Question: Hi I am using highchart API for generating graph in loop
'''
for(i=1;i<10;i++)
{
xseries = "{'INCOPAV','B&M','SGS-ETSA'}";
yseries = "[{name: 'Generados',data: [49.9, 71.5, 106.4]}, {name: 'Cerrados',data: [83.6, 78.8, 98.5]}]";
generateAllGraph('graph_container'+i,'abcd'+i,xseries,yseries);
}
function generateAllGraph(container,graphTitle,XaxesSeries,YaxesSeries)
{
$('#'+container+'').highcharts({
chart: {
renderTo: container,
type: 'column'
},
title: {
text: graphTitle
},
subtitle: {
text: ''
},
legend: {
itemStyle: {
fontSize: "10px"
}
},
xAxis: {
categories: [XaxesSeries]
},
yAxis: {
min: 0,
title: {
text: 'Registros'
}
},
tooltip: {
formatter: function() {
return ''+
this.x +': '+ this.y +' Registros';
}
},
plotOptions: {
column: {
pointPadding: 0.2,
borderWidth: 0
}
},
series: YaxesSeries
});
}
'''
but it is not taking X and Y axes as per argument
I think there is something wrong in passing X-axes and y-axes variable I tried it with using jQuery.parseJSON( ) but not getting result
and giving output like this
please help me

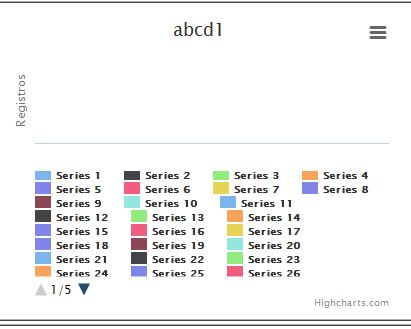
Answer: First of all as SteveP said, xseries is not a proper array declaration.
Once you sort that out, you need to get rid of the double quotes around the xseries/yseries.
What you need to do is:
'var json1 = jQuery.parseJSON(xseries); var json2 = jQuery.parseJSON(yseries);'
and pass these variables around.
Hope that helps